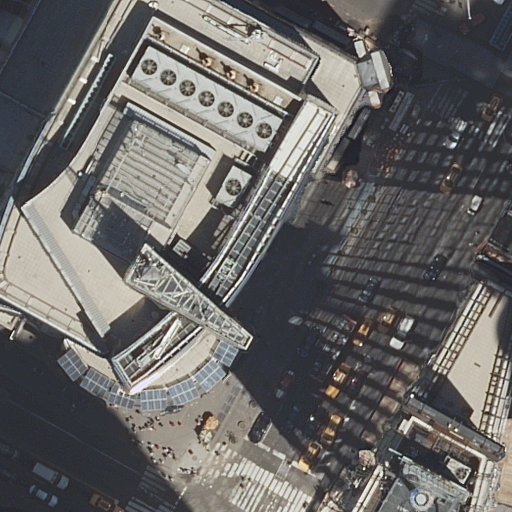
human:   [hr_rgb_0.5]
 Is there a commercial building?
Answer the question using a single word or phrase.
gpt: yes

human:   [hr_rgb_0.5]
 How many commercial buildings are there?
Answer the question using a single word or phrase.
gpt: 2

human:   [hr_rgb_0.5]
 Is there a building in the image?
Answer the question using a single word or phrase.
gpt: yes

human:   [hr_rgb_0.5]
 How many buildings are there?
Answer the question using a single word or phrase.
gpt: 5

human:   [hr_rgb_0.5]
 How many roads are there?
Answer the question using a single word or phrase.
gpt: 6

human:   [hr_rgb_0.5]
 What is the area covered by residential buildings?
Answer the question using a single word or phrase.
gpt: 261m2

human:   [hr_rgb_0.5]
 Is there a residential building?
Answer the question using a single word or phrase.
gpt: yes

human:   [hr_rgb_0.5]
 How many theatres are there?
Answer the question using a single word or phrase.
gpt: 2

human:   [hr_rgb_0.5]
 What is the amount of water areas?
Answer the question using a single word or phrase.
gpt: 0

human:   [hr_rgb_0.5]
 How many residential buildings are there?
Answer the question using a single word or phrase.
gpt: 2

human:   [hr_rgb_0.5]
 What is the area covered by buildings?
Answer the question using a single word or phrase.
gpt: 4342m2

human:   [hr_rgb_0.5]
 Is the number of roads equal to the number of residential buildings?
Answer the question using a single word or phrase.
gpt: no

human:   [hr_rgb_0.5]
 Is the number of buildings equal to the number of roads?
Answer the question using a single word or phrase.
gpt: no

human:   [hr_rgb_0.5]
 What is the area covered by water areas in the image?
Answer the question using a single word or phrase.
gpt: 0m2

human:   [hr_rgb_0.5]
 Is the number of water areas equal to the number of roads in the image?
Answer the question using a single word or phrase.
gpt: no

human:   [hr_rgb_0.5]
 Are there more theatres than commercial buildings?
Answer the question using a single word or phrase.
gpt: no

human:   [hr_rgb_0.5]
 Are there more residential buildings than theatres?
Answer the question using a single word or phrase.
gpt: no

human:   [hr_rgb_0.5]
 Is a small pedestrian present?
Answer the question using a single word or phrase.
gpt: no

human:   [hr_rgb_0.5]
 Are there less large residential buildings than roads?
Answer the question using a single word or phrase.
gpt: yes

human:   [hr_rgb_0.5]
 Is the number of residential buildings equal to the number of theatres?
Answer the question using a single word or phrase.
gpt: yes

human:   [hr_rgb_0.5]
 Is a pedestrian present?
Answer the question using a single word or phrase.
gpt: yes

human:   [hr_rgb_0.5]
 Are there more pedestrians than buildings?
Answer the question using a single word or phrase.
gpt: no

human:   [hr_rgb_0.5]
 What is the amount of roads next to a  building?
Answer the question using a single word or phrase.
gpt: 6

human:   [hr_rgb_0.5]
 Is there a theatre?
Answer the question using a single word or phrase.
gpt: yes

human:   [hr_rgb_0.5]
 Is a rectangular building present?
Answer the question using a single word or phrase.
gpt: yes

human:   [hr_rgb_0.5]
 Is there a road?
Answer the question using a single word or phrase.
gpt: yes

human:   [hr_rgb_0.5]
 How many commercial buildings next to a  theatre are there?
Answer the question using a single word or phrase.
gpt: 2

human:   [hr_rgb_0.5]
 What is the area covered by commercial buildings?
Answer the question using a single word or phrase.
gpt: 3965m2

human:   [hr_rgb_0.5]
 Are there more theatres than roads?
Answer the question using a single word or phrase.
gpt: no

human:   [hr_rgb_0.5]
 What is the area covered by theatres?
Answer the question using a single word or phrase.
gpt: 172m2

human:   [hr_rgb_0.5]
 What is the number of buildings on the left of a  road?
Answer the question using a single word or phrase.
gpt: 3

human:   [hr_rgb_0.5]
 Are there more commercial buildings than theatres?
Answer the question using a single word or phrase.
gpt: no

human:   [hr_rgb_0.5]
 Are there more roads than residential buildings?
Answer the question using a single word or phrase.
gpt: yes

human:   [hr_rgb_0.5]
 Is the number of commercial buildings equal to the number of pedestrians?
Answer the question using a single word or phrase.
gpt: no

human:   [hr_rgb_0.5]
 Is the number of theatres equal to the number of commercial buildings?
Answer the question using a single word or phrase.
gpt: yes

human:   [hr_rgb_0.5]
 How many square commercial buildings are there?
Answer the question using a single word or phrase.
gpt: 0

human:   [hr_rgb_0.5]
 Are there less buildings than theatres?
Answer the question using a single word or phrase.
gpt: no

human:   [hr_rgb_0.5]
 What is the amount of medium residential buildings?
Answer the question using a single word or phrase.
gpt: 1

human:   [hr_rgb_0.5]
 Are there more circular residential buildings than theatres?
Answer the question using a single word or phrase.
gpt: no

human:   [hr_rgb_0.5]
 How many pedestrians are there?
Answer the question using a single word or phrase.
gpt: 1

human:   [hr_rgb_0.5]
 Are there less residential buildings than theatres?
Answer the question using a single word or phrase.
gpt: no

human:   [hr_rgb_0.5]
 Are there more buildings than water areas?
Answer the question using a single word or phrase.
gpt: yes

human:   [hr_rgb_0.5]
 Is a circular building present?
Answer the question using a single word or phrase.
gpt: no

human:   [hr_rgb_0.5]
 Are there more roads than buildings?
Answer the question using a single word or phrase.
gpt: yes

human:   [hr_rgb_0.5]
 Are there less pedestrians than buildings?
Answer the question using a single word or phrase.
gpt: yes

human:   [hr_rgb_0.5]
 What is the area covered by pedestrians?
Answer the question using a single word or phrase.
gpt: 3773m2

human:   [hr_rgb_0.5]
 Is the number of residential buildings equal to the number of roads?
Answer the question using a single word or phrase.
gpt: no

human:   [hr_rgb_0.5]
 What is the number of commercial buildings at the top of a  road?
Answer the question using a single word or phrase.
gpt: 2

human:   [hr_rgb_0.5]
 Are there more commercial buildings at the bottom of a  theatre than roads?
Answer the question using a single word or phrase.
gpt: no

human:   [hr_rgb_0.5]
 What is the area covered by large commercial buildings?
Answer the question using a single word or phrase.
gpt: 3944m2

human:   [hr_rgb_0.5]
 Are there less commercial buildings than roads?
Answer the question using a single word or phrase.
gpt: yes

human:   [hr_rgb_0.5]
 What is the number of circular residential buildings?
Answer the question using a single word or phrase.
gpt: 0

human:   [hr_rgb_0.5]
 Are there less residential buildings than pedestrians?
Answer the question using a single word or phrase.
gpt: no

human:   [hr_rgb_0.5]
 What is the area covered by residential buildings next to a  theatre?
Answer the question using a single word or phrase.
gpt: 261m2

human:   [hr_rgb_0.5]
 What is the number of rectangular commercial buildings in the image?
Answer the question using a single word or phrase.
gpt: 1

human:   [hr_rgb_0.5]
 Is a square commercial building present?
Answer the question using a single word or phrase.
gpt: no

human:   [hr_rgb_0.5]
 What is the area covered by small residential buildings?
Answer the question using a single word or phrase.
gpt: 56m2

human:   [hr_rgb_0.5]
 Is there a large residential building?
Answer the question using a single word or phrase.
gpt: no

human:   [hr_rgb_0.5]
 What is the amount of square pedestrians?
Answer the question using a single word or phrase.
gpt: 0

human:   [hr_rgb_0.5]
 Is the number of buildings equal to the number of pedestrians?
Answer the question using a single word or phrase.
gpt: no

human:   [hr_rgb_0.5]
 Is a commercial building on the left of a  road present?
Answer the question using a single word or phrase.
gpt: yes

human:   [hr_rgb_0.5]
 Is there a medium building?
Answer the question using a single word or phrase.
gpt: yes

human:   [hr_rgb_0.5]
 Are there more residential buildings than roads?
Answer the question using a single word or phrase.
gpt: no

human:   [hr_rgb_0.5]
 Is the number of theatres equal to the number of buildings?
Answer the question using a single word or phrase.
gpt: no